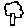
Label: tree